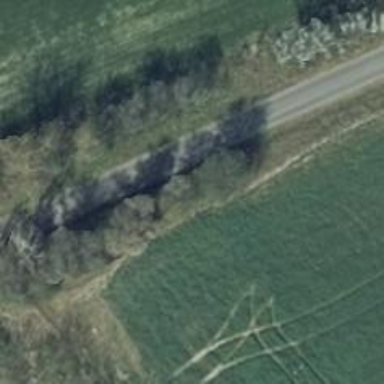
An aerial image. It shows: Row of deciduous broadleaved trees.